Field crop: maize
Growth stage: 1
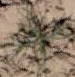
Species: salsola